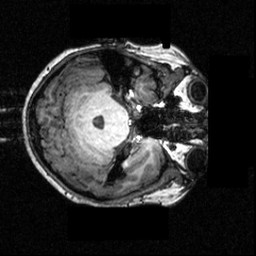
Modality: T1w
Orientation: axial
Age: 20
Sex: female
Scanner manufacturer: siemens
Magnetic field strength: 3.951 T
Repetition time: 1.5 s
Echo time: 0.00335 s